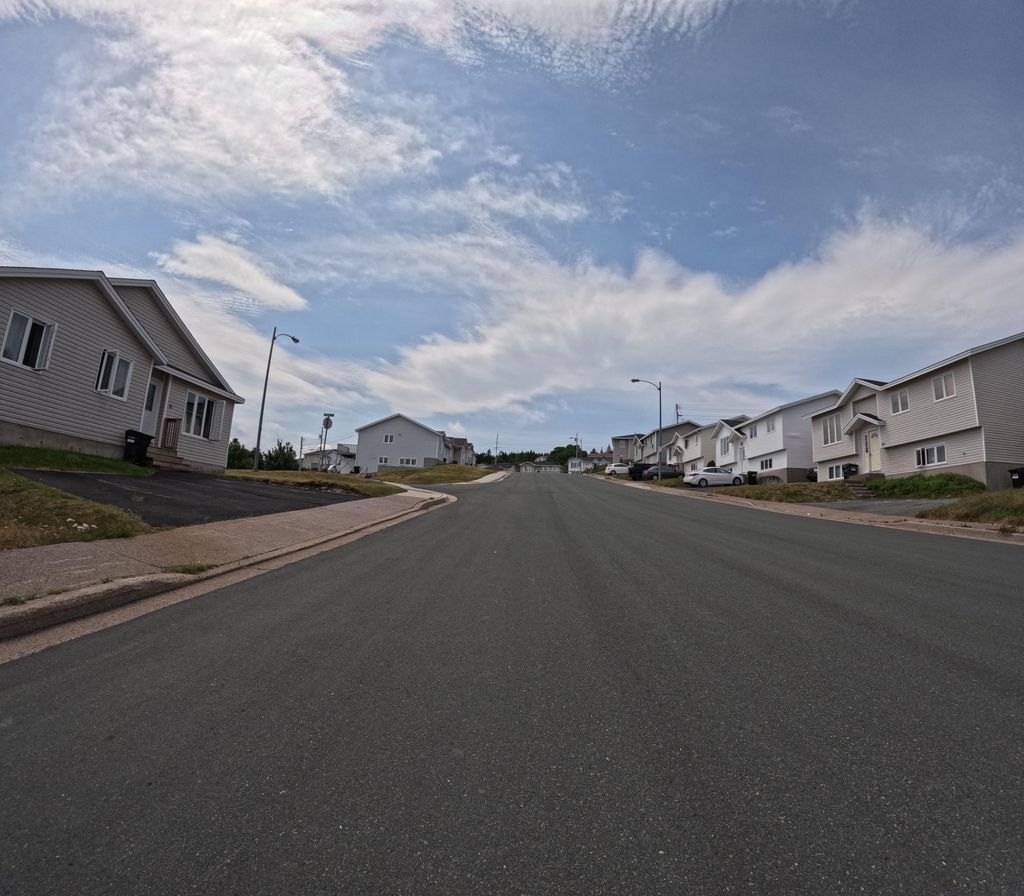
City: st_johns